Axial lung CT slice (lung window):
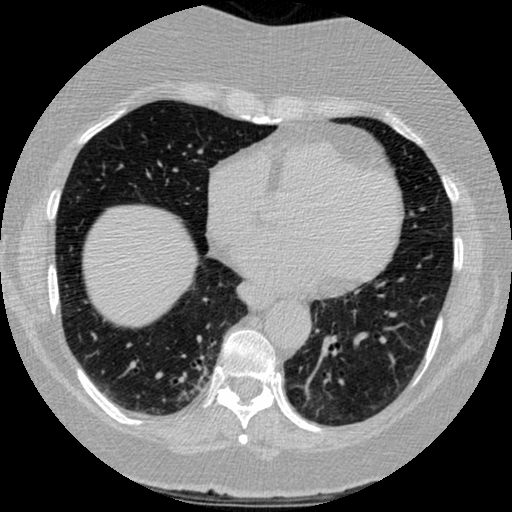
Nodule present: no